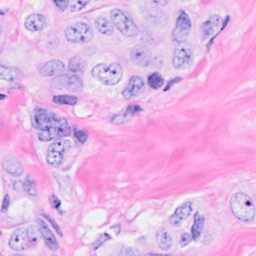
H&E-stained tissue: Breast